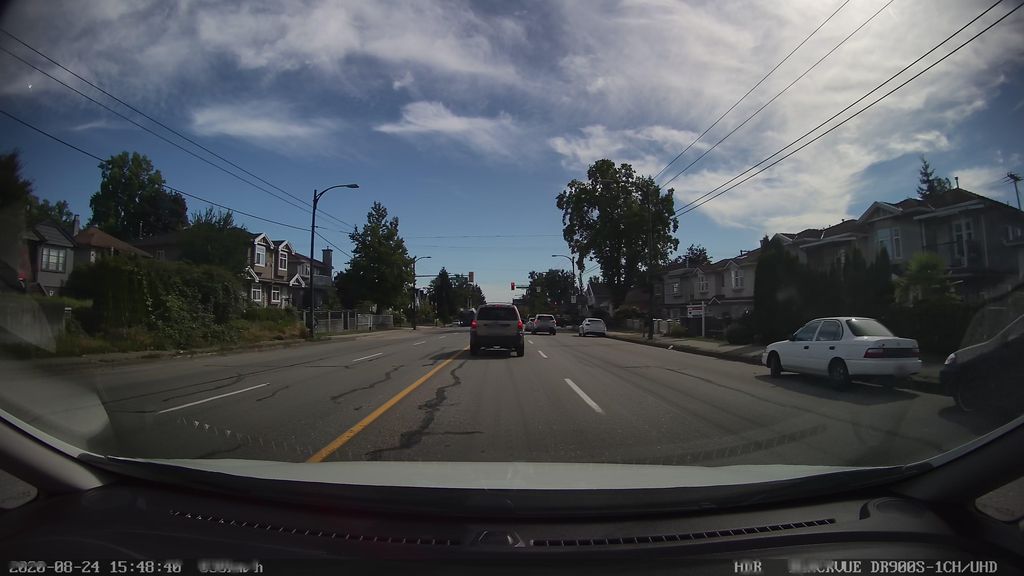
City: vancouver